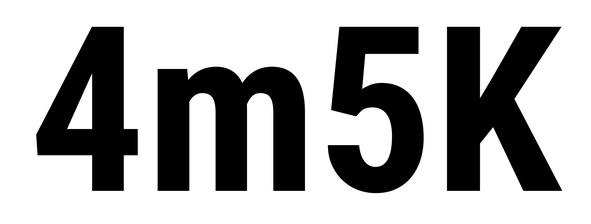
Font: Roboto_Condensed_Bold